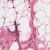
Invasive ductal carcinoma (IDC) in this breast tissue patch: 0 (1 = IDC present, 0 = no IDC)